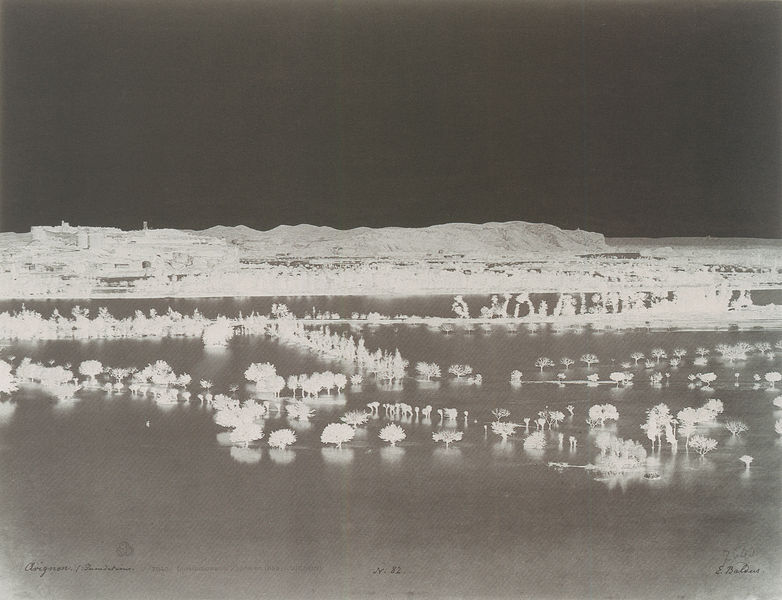
Titel: Inondations du Rhône
Künstler: E. Baldus
Schlagwörter: berg, himmel, wasser, weiß, bäume, landschaft, see, stadt, frankreich, grau, hintergrund, schwarz, gebäude, signatur, hügel, spiegelung, weite, sträucher, insel, turm, schrift, berge, nebel, flut, foto, fotografie, schwarz-weiß, text, photo, negativ, verschwommen, photografie, avignon, sw, 82, baltius